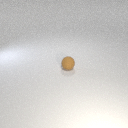
small brown rubber sphere